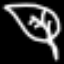
Label: leaf